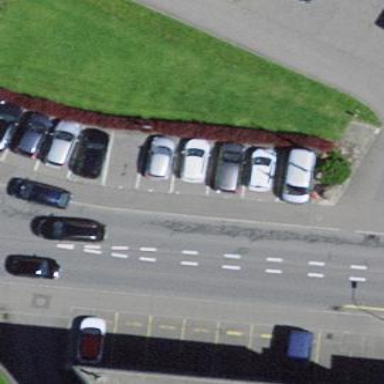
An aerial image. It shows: Street side parking area.